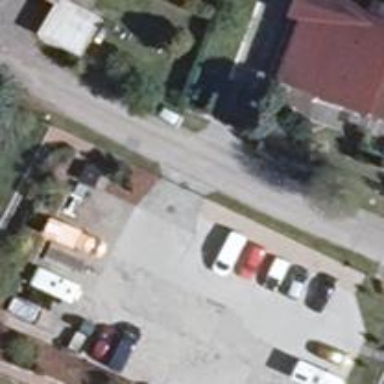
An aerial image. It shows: Road serving as parking aisle.